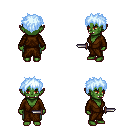
a pixel art fantasy rpg character, female body template, orc, green skin, brown robe, teal pants, white cyan bedhead hairstyle, dagger, four views (front, back, left, right), 2x2 character sprite sheet, small pixel art, hard edges, no anti-aliasing